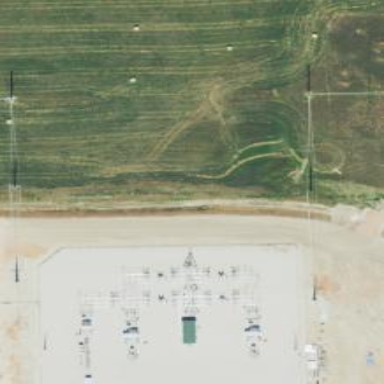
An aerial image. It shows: Power substation.